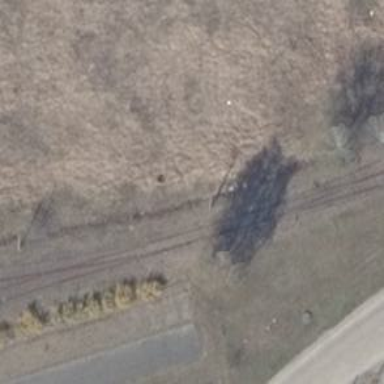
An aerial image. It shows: Railway switch.